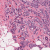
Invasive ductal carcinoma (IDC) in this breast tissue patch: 1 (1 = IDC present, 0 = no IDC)